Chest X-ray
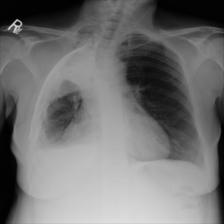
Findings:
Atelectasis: positive
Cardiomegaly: negative
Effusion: positive
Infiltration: positive
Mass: negative
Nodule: negative
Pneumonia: negative
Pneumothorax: negative
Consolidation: negative
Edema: negative
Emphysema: negative
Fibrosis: negative
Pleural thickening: negative
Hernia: negative